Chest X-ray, PA view. Patient: 36 years old, sex F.
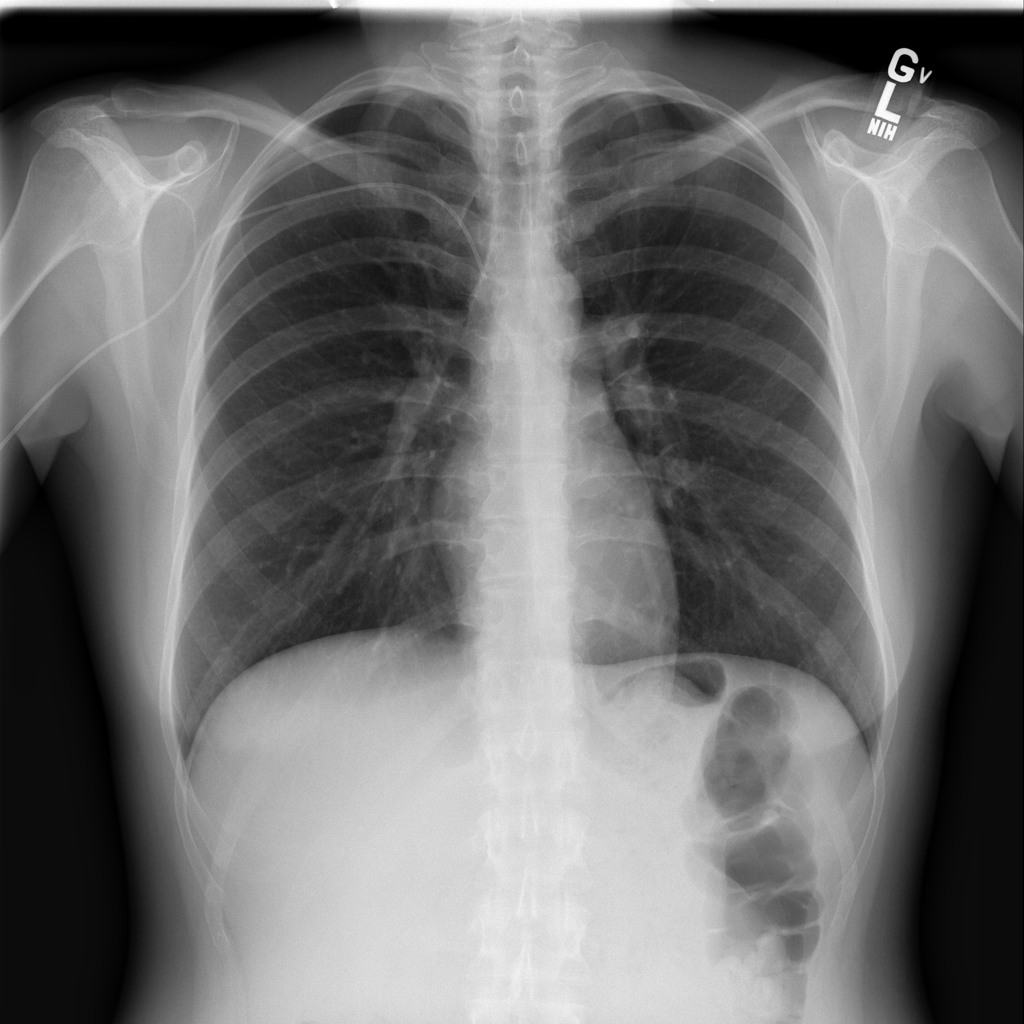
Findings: No Finding